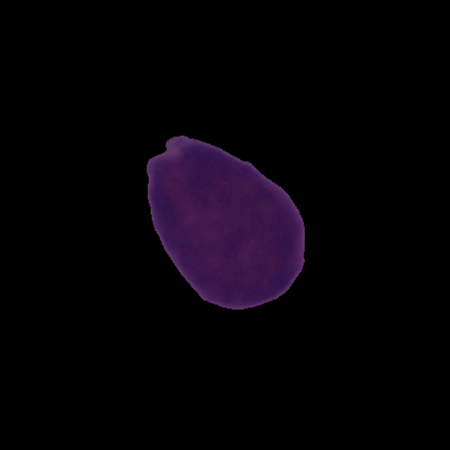
Label: cancer